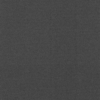
Label: dusty